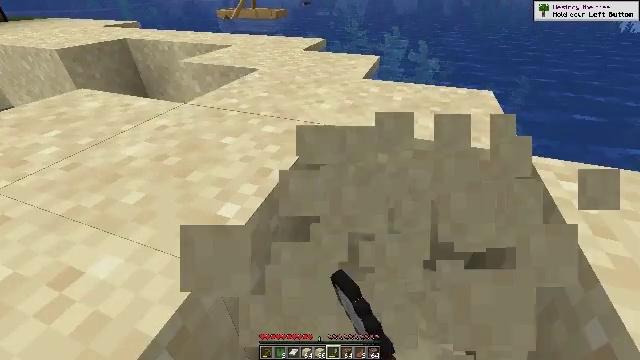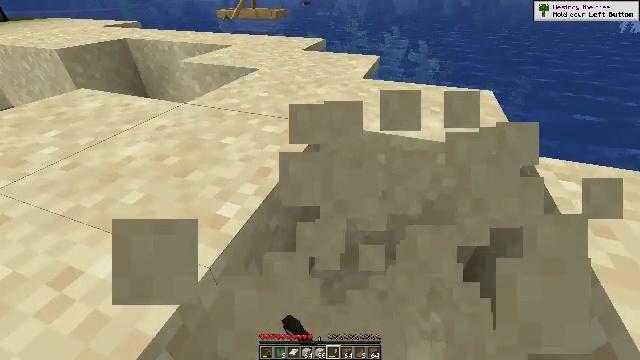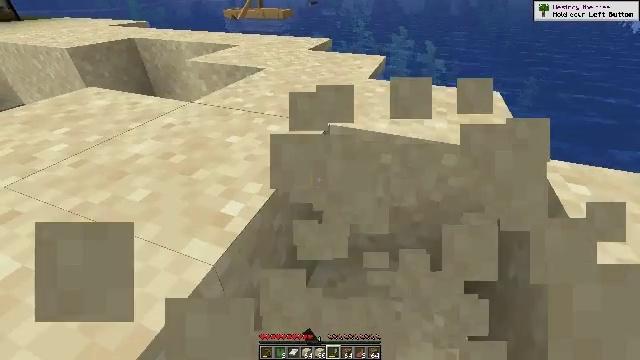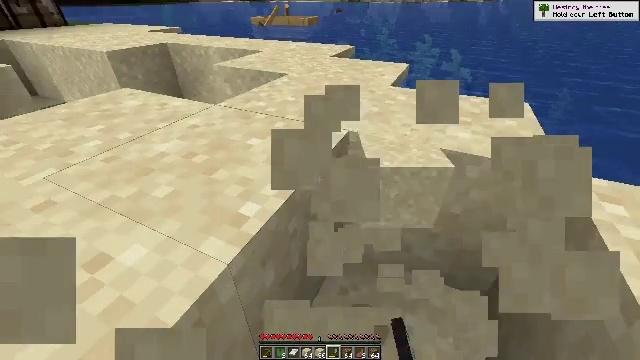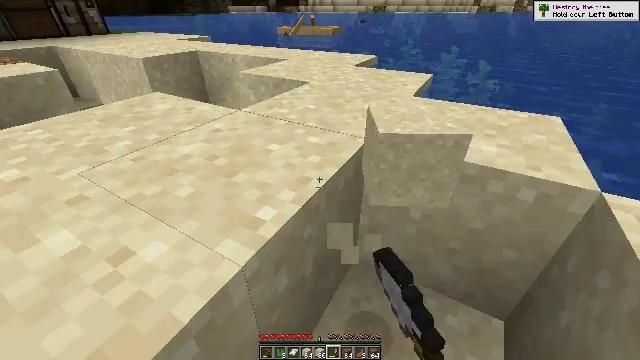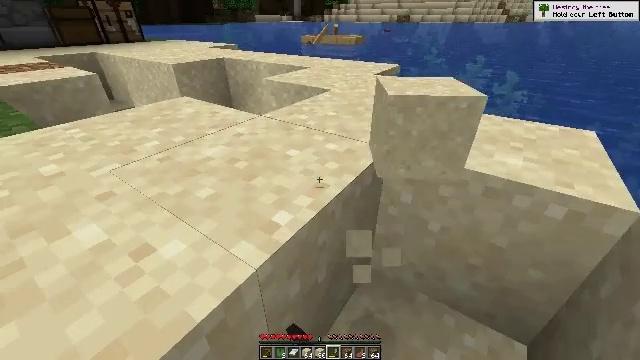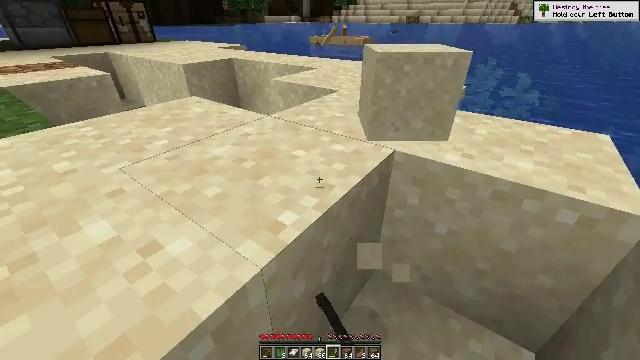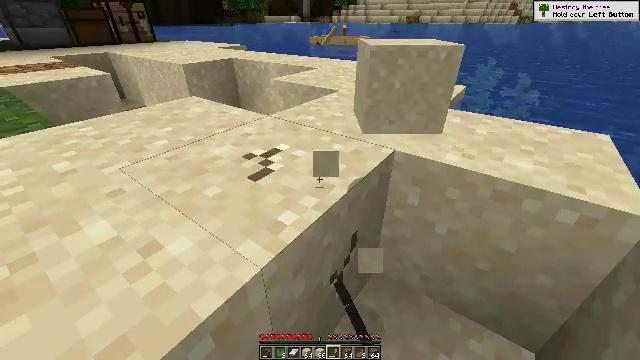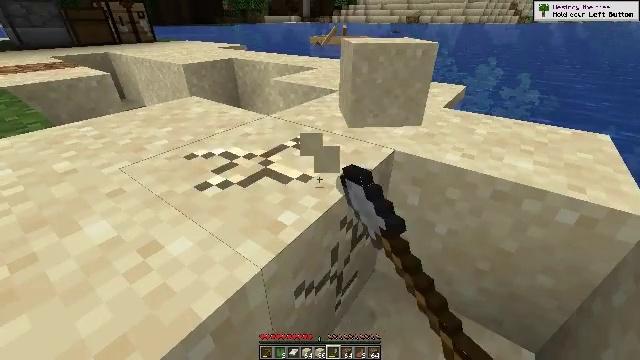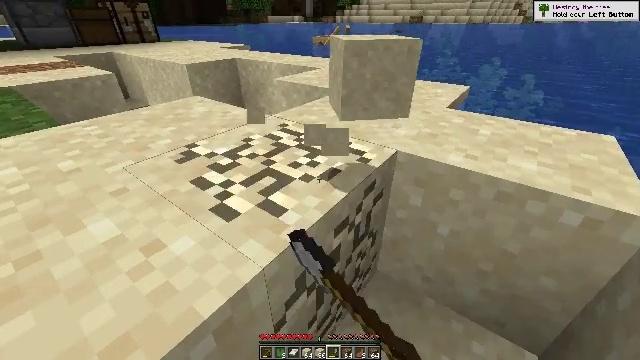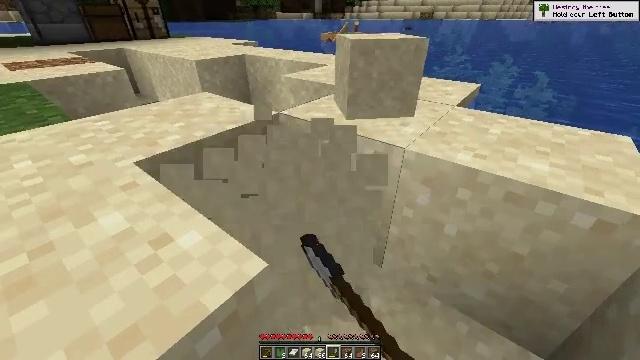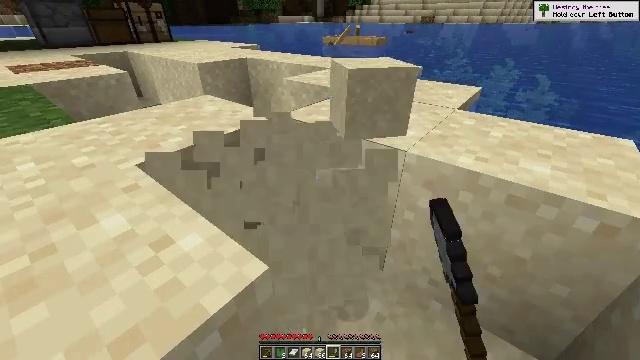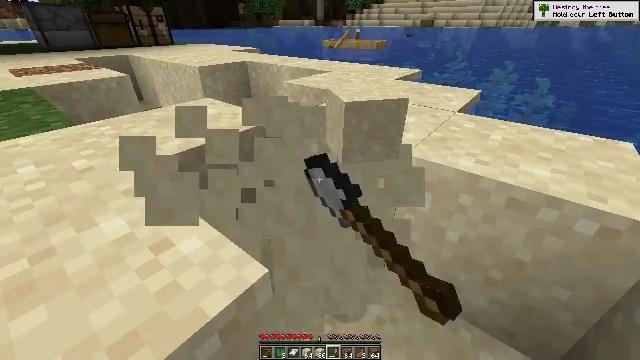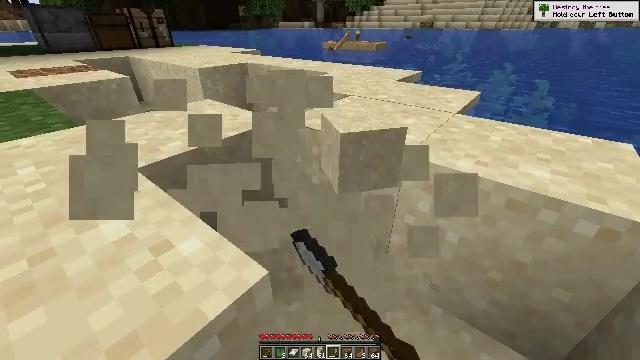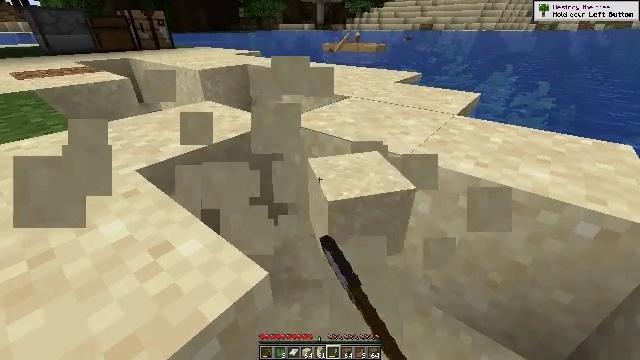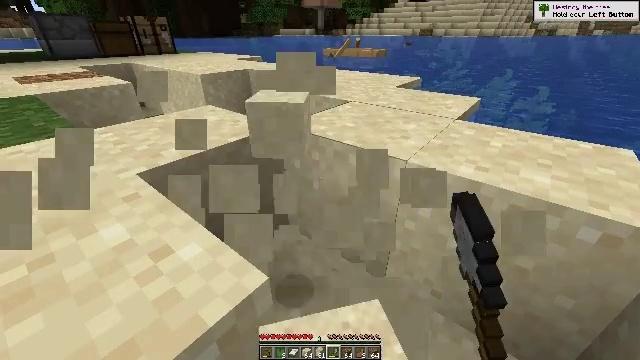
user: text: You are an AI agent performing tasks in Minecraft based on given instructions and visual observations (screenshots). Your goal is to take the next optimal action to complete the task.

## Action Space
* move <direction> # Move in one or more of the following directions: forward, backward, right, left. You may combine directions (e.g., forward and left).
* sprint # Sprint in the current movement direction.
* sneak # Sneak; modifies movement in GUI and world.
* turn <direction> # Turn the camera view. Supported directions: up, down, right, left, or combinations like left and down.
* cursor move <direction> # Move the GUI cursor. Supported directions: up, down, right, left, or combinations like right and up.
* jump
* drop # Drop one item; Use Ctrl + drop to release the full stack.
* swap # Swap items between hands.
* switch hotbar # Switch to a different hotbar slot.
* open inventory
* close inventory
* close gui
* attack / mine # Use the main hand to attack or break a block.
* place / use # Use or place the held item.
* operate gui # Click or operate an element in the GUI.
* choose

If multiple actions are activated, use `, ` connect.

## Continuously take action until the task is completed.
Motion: motion action
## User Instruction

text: Collect sand to make glass.
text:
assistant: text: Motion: attack / mine
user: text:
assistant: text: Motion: turn left, attack / mine
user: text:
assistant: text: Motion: turn left and up, attack / mine
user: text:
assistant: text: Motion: turn left and up
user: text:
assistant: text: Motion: turn left and up
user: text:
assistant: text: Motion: turn left
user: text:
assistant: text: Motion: attack / mine
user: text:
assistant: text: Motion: attack / mine
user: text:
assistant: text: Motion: attack / mine
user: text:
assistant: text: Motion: turn left, attack / mine
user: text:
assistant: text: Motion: attack / mine
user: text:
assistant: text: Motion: attack / mine
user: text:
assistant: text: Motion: attack / mine
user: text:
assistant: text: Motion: attack / mine
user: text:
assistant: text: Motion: attack / mine
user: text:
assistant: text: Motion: attack / mine
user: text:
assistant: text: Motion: attack / mine
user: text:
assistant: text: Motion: attack / mine
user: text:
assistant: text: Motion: attack / mine
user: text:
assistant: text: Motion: attack / mine
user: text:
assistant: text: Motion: attack / mine
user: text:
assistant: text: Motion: attack / mine
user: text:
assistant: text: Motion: move forward, attack / mine
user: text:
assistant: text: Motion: move forward
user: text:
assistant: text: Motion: move forward
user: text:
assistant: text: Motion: move forward
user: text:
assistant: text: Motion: move forward
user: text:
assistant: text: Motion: move forward, turn left
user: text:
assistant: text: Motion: move forward, turn left and down
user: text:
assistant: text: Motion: move forward, turn left and down